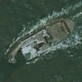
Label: civil